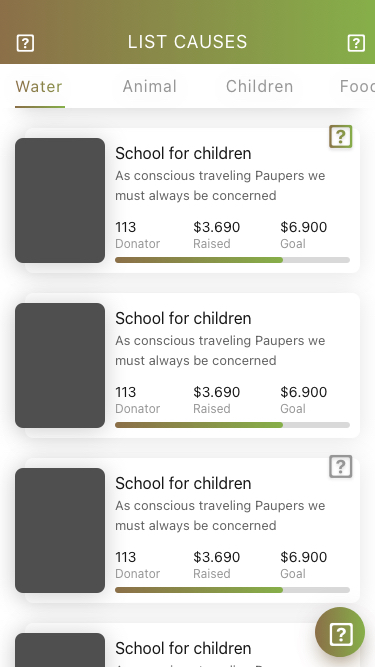
Text in this UI design:

School for children
As conscious traveling Paupers we must always be concerned
113
$3.690
$6.900
Donator
Raised
Goal
School for children
As conscious traveling Paupers we must always be concerned
113
$3.690
$6.900
Donator
Raised
Goal

School for children
As conscious traveling Paupers we must always be concerned
113
$3.690
$6.900
Donator
Raised
Goal

School for children
As conscious traveling Paupers we must always be concerned
List causes


Water
Animal
Children
Food
